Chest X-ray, AP view. Patient: 32 years old, sex F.
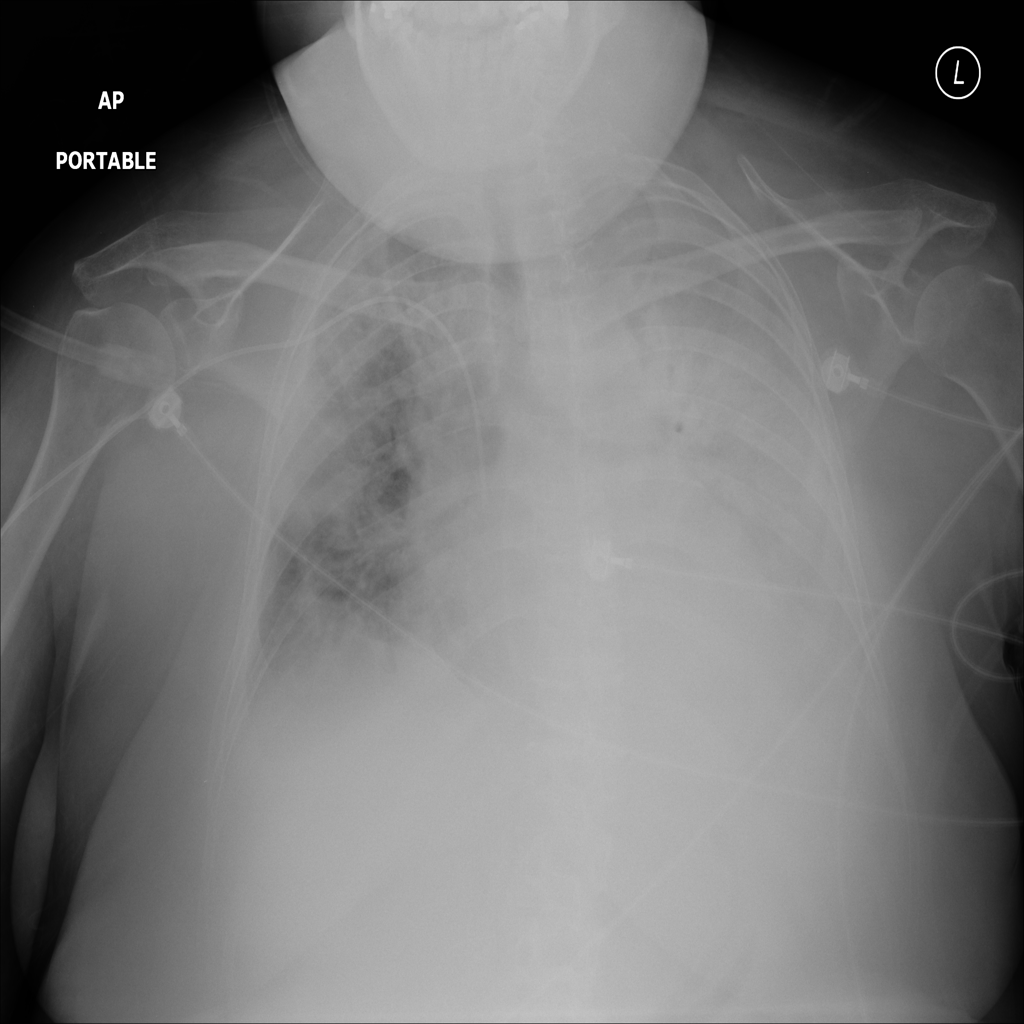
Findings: Consolidation, Mass, Nodule